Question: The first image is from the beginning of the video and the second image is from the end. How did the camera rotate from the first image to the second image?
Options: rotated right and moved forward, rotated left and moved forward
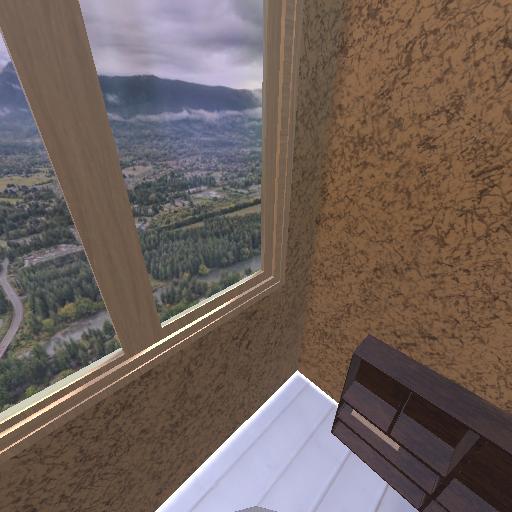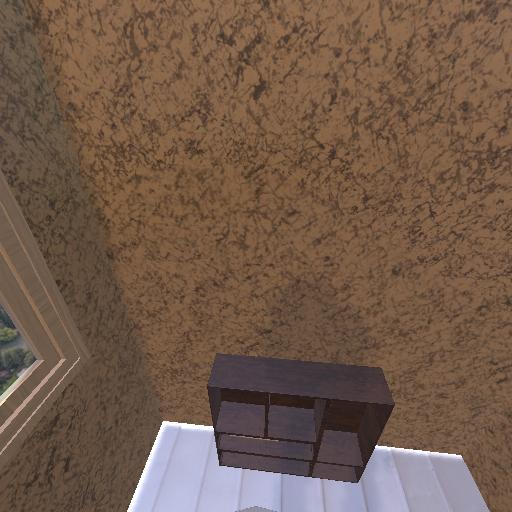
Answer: rotated right and moved forward